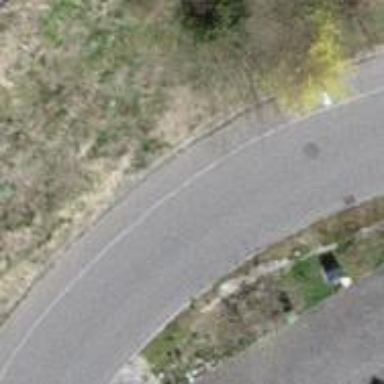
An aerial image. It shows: Paved residential road.